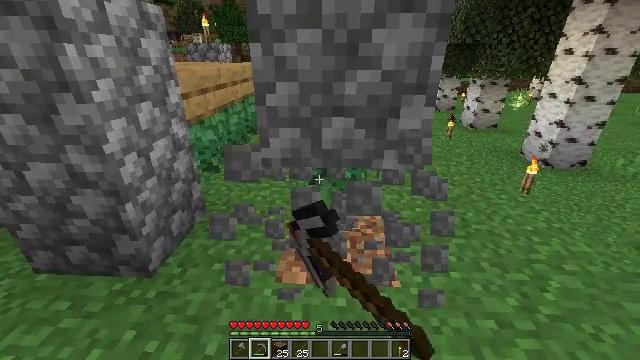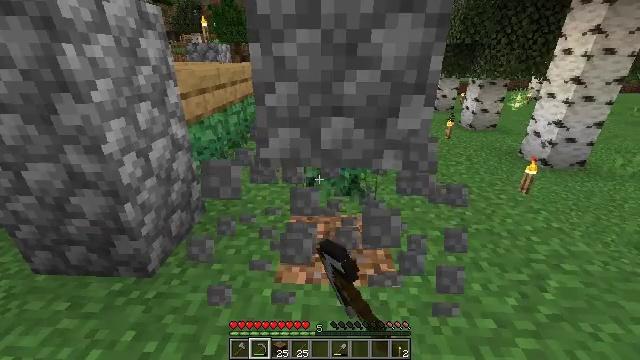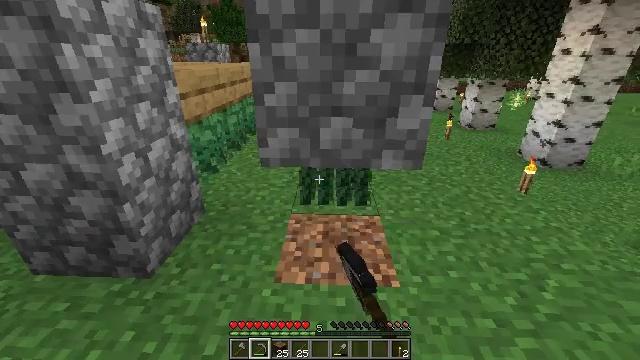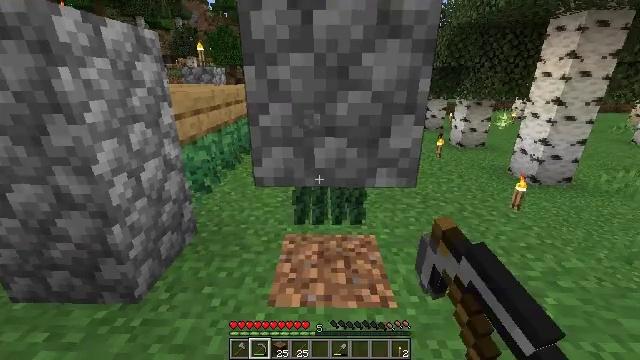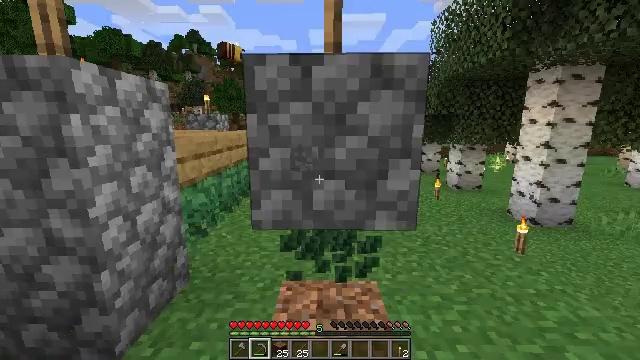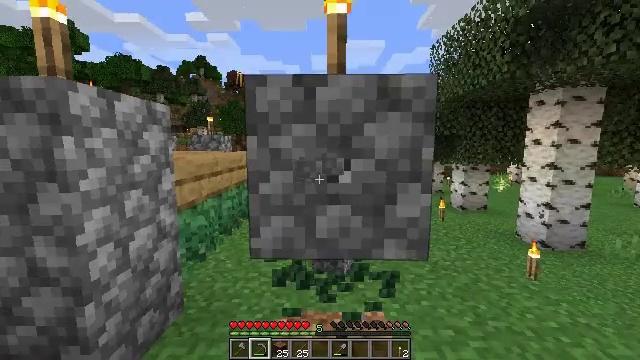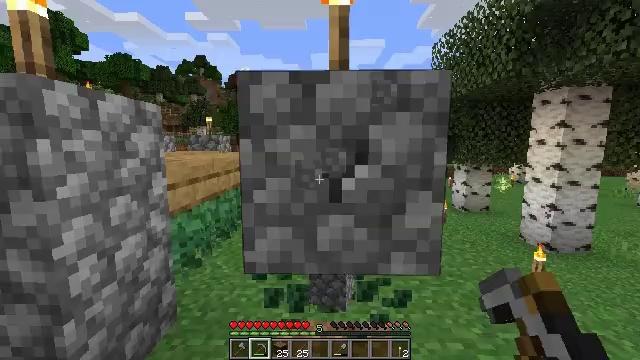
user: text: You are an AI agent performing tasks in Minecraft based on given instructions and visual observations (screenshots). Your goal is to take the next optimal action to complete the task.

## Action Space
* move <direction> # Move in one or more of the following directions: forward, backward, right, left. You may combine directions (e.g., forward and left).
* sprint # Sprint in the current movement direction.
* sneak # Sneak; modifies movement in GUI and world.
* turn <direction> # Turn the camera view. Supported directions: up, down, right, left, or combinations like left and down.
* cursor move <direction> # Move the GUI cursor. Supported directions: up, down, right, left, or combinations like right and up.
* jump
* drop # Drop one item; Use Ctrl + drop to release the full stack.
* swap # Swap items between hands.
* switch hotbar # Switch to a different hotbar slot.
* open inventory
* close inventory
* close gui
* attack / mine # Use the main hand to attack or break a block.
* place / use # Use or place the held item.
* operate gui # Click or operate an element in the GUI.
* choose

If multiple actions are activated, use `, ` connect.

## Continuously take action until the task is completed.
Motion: motion action
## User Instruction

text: Clear the sweet berry bush to collect the sweet berries.
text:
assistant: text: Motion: attack / mine
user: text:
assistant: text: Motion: attack / mine
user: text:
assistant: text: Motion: turn right and up, attack / mine
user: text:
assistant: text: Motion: turn up, attack / mine
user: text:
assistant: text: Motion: move forward, turn up, attack / mine
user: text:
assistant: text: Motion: move forward, attack / mine
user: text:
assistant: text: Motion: attack / mine